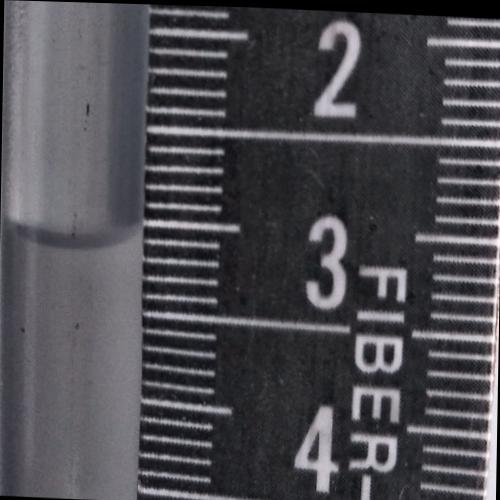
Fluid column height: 3.1 cm